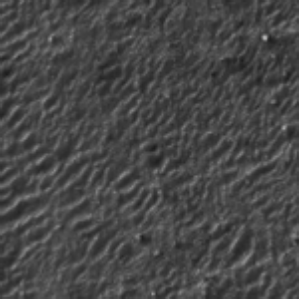
Label: frost